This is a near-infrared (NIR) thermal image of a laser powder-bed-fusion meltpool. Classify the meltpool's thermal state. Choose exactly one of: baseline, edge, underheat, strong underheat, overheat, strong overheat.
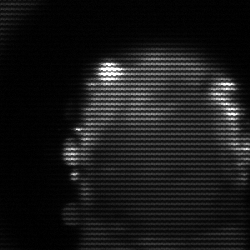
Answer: baseline